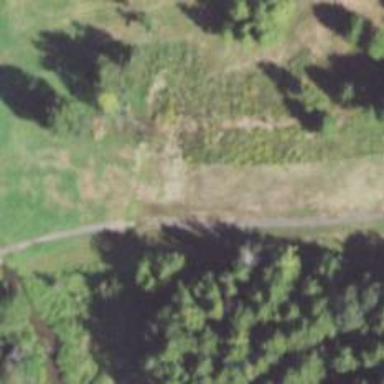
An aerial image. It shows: View of golf hole.